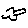
Label: cloud